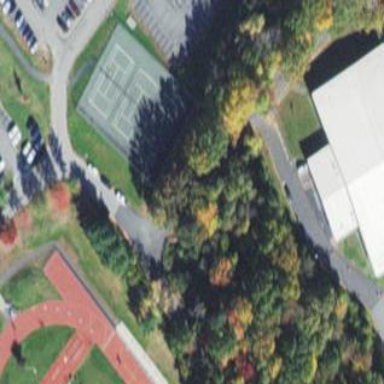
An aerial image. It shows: Tennis court on the leisure land pitch.